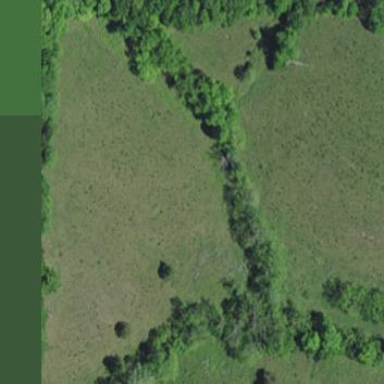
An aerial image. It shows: Beautiful meadow.